Interaction volume radius: 10 \u00c5
Interaction volume height: 25 \u00c5
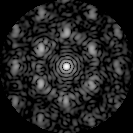
Disorder parameter: 0.5726